Question:
Stash says the latest commit was committed 8 minutes ago. That was when I committed the change locally. I then pushed the changes to the Stash repository 7 minutes later (1 minute before the screenshot).
I'm somewhat surprised that it is the local commit date that's being used. Is that really how it should be?
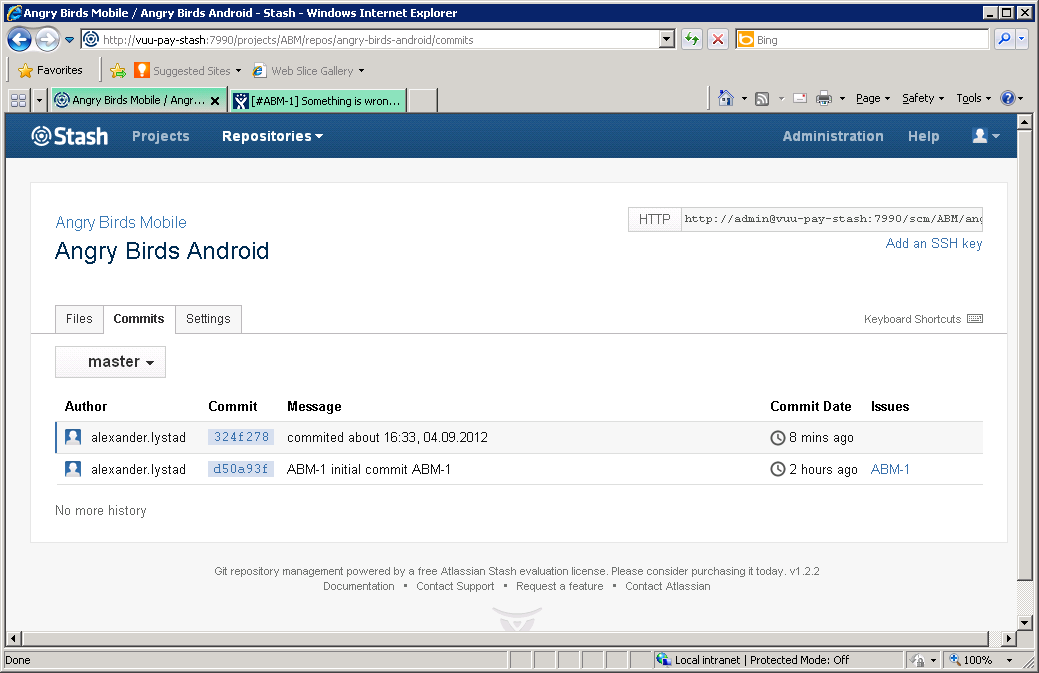
Answer: In Git commits are immutable. Each commit <URL>
> top-level tree for the snapshot of the project at that point; the author/committer information pulled from your user.name and user.email configuration settings, with the current timestamp; a blank line, and then the commit message.
<URL>
> Updates remote refs using local refs, while necessary to complete the given refs.
Since push sends your objects to the server, and your objects captures the time stamp of the commit; logically the only thing the server would be able to do is show you is the captured timestamp.
There are two ways Stash would be able to show you the time of the push.
1. Modify the commits and update the time stamp on them (this may not be the worst idea in the world, but it's pretty close).
2. Maintain its own set of times stamps of when a particular commit was pushed and display that information in addition to what was recorded into the commit. This is doable, but it's extra work and the benefit isn't immediately obvious.